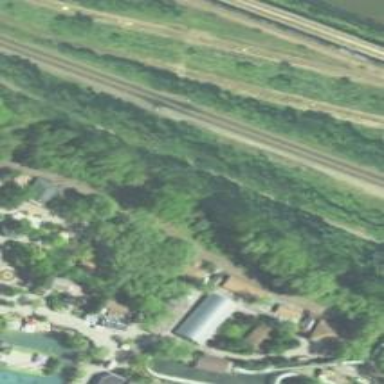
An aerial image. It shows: Miniature railway.